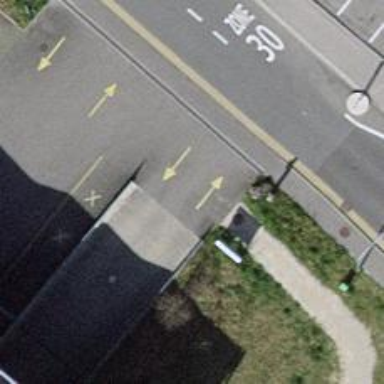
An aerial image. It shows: Road serving as parking aisle.